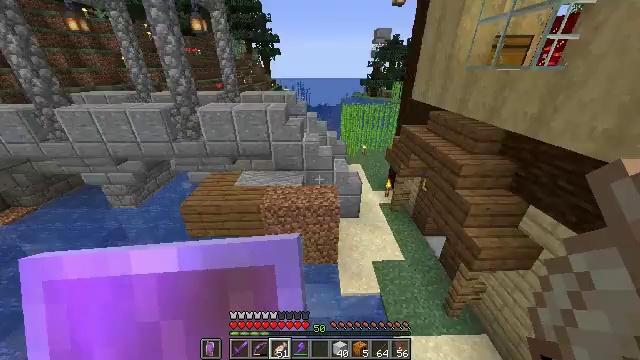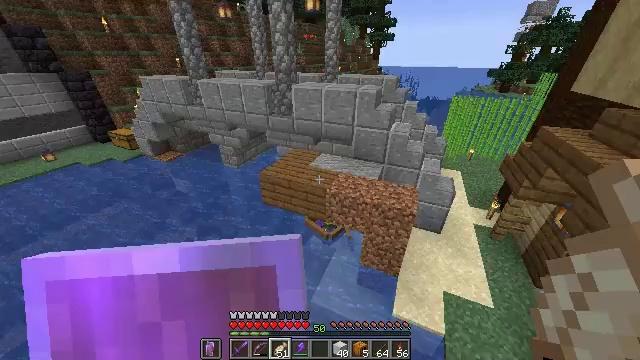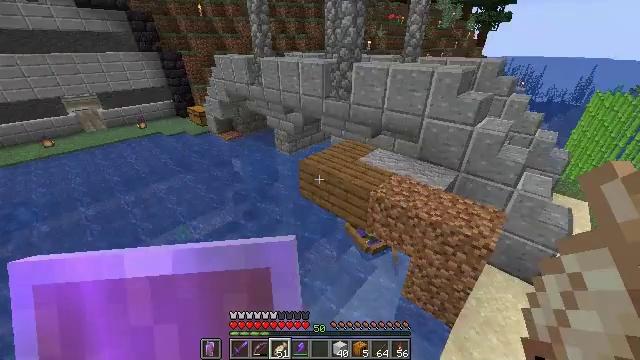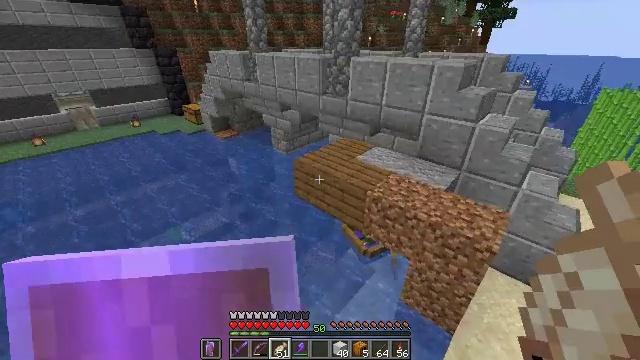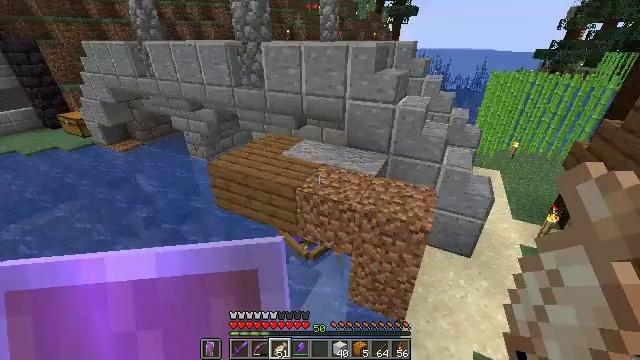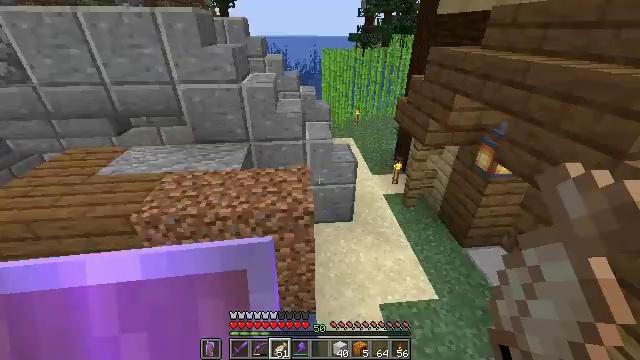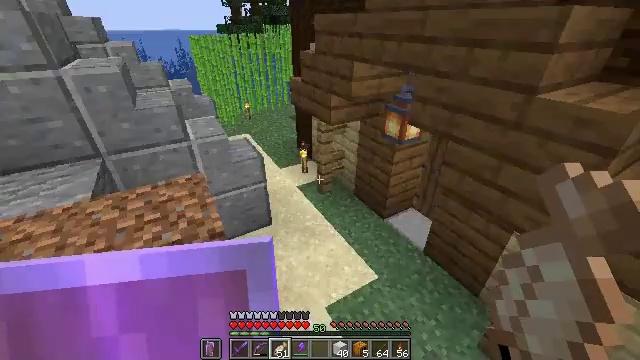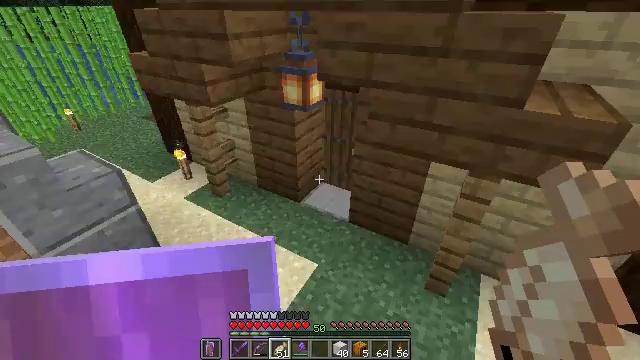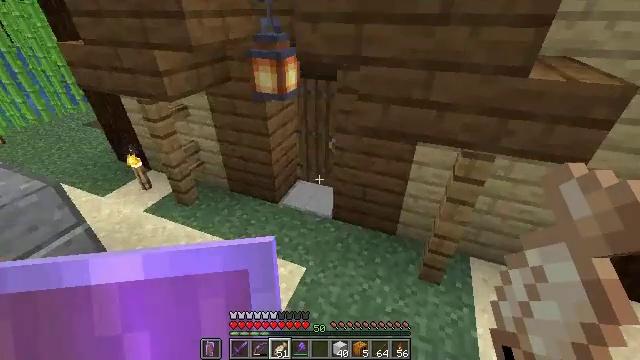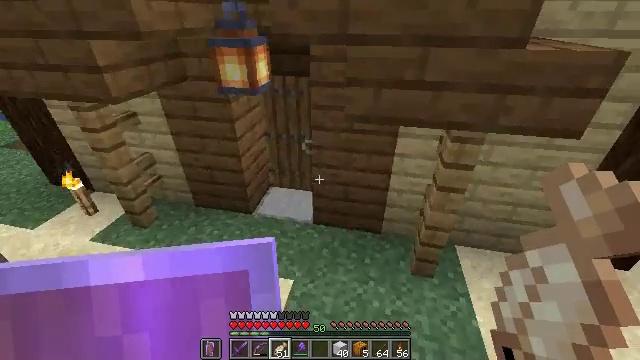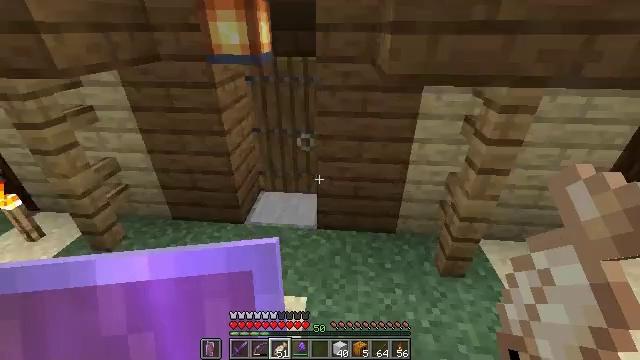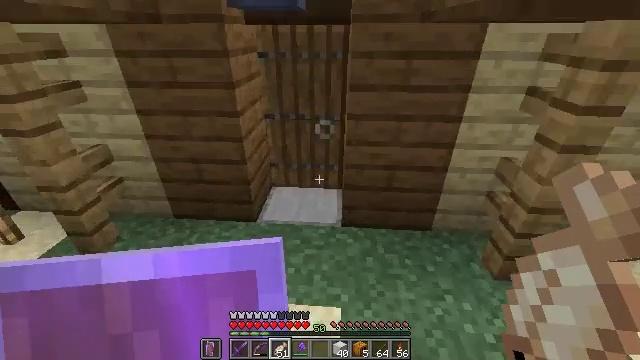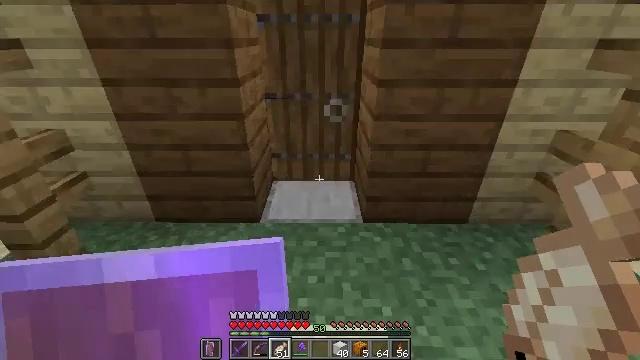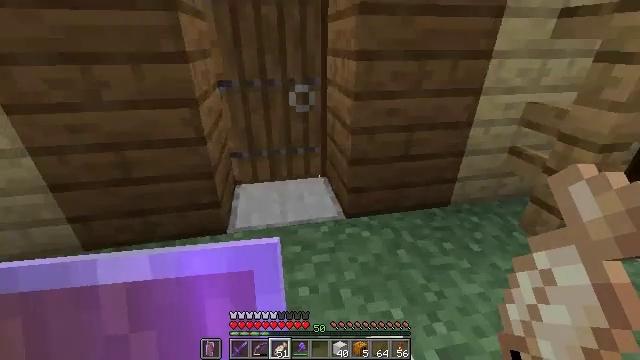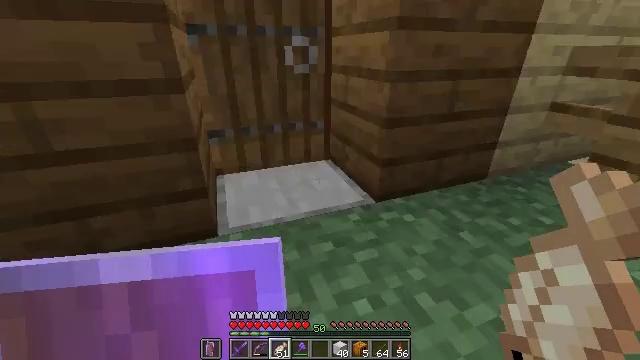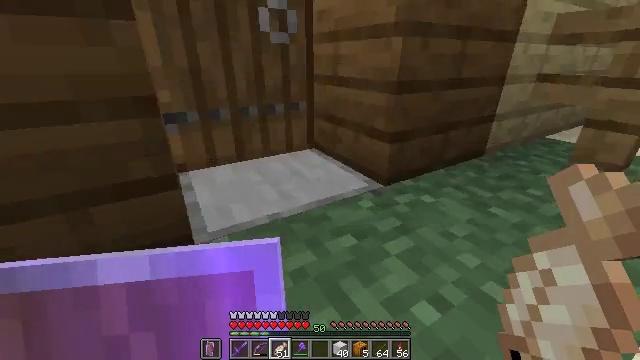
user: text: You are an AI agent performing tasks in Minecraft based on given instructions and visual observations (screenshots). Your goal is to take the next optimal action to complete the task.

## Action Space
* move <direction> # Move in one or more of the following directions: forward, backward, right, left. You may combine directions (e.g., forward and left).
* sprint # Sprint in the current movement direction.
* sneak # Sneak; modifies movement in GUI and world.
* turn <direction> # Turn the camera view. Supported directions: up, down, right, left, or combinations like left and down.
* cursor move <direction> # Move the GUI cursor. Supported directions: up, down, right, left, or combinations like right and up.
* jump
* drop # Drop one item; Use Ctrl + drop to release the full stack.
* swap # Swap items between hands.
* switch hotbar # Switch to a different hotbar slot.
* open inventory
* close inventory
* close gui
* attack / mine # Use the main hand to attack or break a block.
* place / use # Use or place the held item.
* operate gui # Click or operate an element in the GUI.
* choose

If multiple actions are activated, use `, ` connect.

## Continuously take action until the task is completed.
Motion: motion action
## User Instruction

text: Create a spruce fence by combining sticks and spruce planks.
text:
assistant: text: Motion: turn left and down
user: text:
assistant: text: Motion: turn left
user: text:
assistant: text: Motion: no_op
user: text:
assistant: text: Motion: turn right
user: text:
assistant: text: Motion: turn right and down
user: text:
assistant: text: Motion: turn right
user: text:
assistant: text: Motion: turn right and down
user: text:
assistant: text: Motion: turn right
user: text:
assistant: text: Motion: turn right and up
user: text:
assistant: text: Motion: turn right and up
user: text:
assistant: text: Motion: no_op
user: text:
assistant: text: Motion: turn right
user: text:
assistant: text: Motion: turn right and up
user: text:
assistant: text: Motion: turn right and up
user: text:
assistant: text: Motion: turn right and up
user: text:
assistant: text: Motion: no_op
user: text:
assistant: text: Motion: no_op
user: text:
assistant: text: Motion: no_op
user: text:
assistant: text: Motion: move right
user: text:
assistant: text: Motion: move right
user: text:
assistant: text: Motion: move right, turn left
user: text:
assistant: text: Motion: move right, turn left
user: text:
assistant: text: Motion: move forward and move right, turn left
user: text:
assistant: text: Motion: move forward and move right, turn left
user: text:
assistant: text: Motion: move forward and move right, turn left and up
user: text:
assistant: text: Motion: move forward and move right, turn left and up
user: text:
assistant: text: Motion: move forward and move right
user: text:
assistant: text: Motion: move forward and move right, turn left and up
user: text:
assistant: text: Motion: move forward and move right, turn left and up
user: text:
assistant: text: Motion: move forward and move right